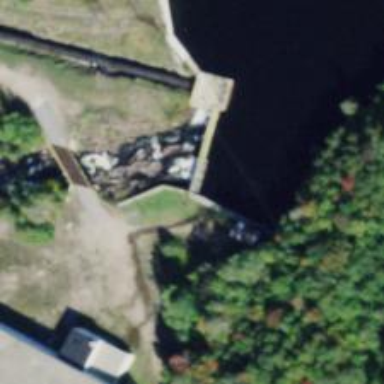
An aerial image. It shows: Dam along waterway.